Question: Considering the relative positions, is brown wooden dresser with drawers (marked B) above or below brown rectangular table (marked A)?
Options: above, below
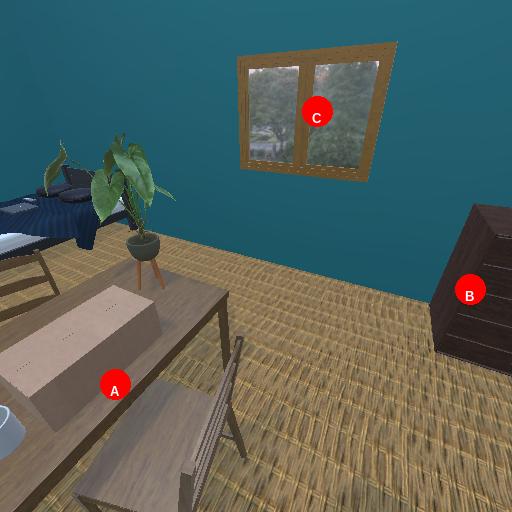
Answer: above